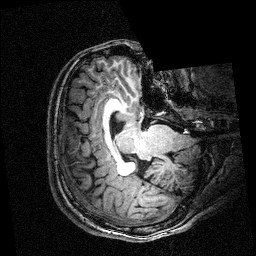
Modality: T1w
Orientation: axial
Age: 26
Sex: male